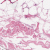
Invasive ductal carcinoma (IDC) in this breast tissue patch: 0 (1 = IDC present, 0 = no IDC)